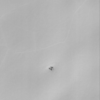
Label: not_dusty